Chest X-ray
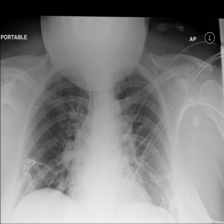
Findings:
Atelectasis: negative
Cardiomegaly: negative
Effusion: negative
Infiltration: negative
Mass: negative
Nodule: negative
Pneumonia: negative
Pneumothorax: negative
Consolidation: negative
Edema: negative
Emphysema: negative
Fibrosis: negative
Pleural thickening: negative
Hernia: negative